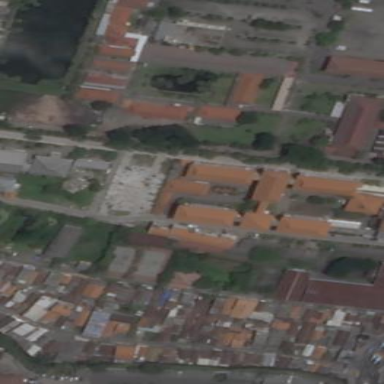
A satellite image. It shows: Government office located in commercial area.